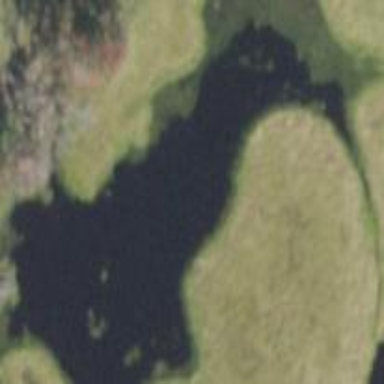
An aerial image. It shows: Serene lake.